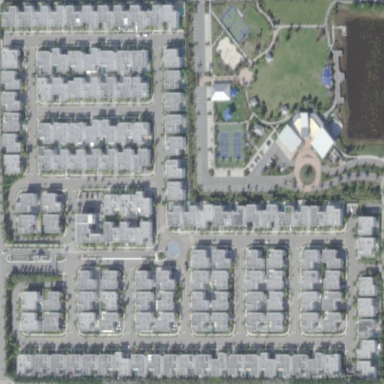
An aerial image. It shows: Residential neighborhood area.